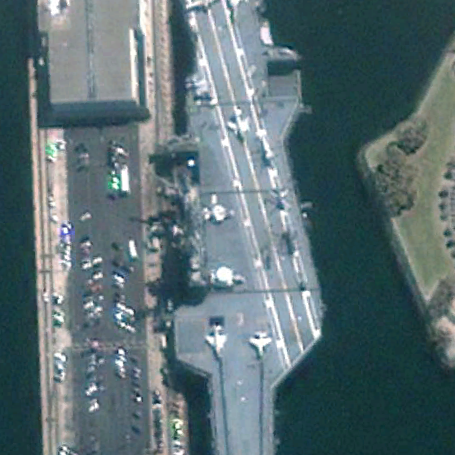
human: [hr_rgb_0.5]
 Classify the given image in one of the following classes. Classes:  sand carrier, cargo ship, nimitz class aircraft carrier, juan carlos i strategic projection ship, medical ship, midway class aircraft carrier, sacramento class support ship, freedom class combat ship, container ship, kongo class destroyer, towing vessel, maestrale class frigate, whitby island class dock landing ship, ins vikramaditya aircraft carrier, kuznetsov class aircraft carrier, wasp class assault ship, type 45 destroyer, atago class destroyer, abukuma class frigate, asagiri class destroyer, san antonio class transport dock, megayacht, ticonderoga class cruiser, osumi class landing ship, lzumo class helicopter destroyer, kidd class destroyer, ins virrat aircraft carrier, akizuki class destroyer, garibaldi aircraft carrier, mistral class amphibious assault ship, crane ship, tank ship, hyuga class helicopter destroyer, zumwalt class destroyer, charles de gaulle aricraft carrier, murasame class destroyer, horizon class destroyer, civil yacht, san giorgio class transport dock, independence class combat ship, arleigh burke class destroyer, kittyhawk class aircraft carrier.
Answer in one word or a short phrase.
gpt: Midway class aircraft carrier